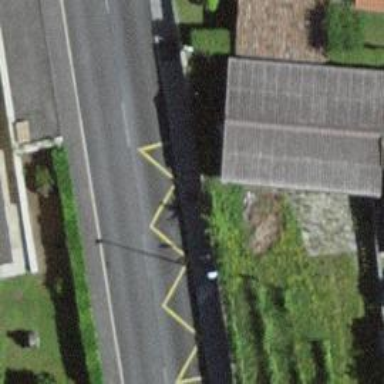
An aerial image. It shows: Bus stop along the road.